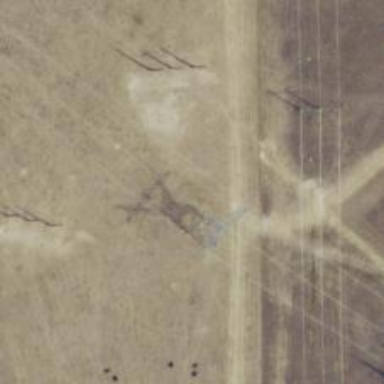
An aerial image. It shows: Lattice structure tower used for power distribution.